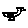
Label: bird